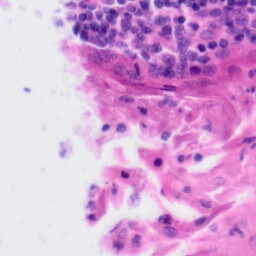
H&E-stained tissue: Tonsil